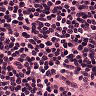
Metastatic tissue present: no